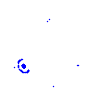
Particle: electron